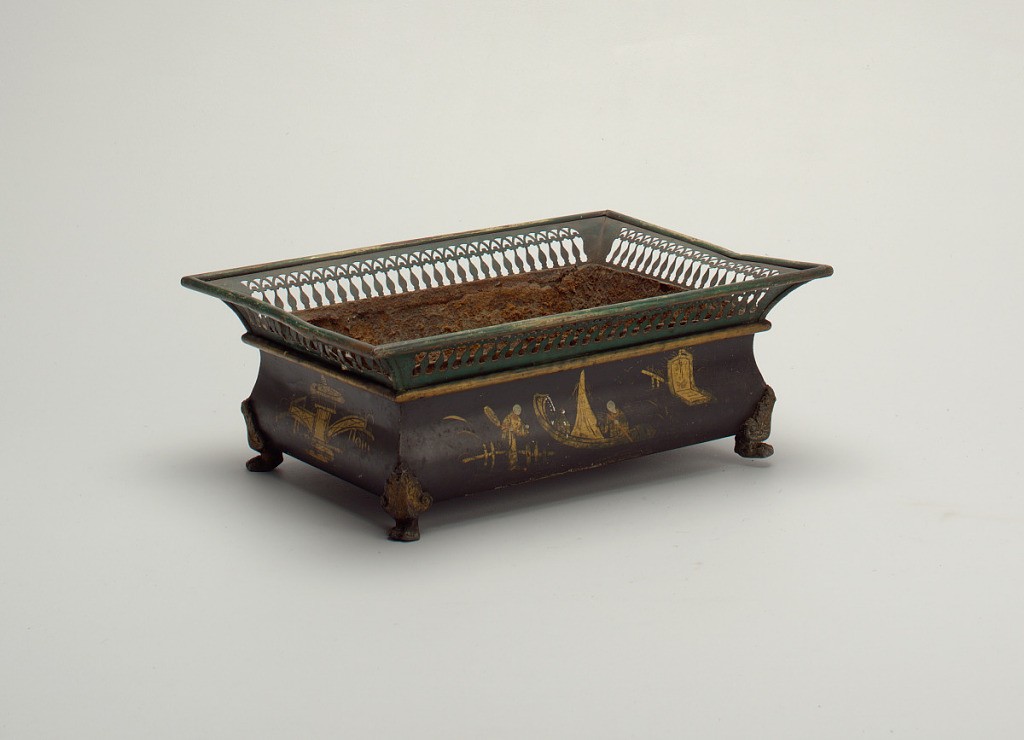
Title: Planter
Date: late 18th century
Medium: Painted tôle
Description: Rectangular planter, low bombe body painted black with gold and polychrome chinoiserie decoration.